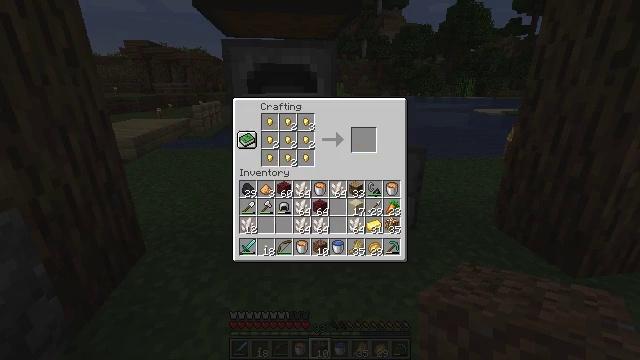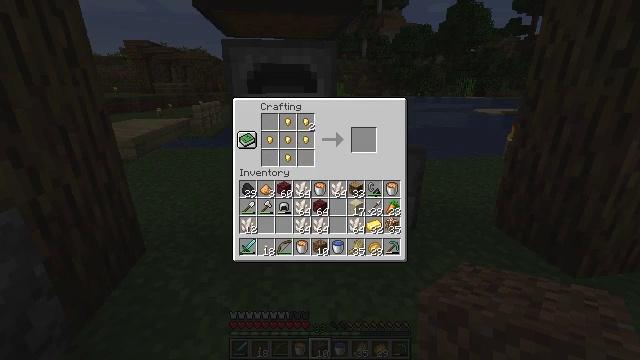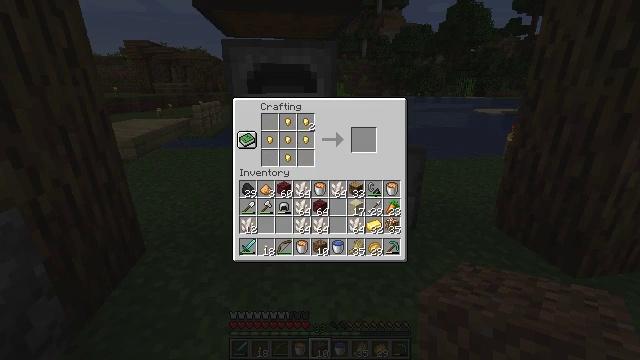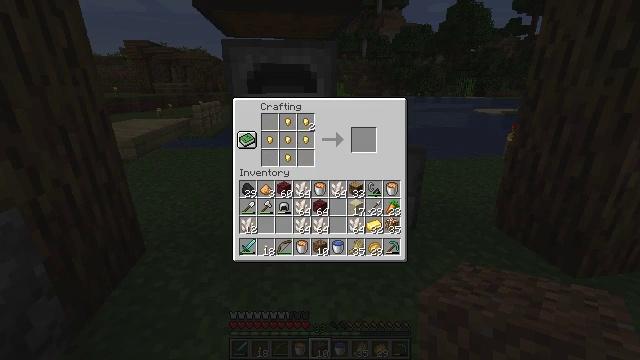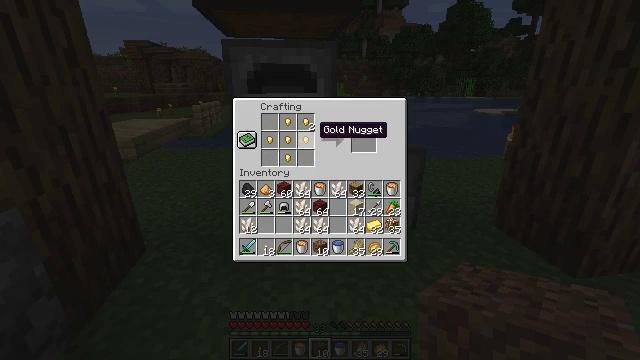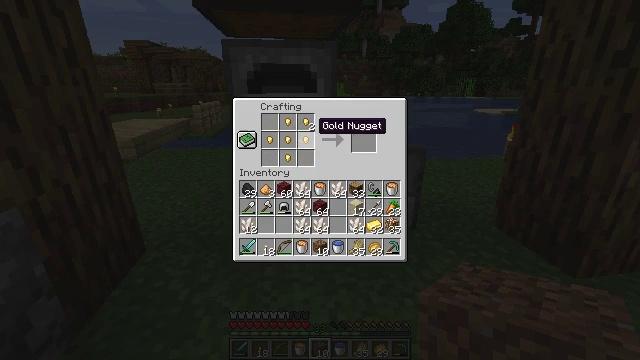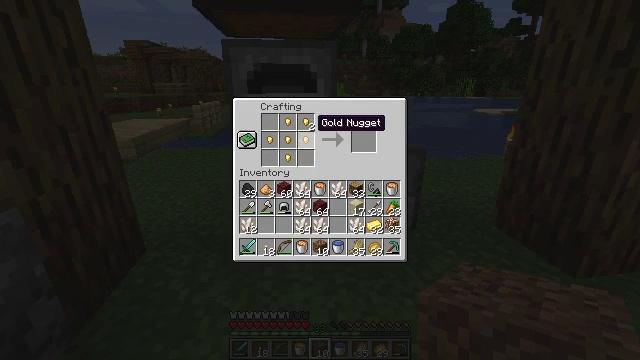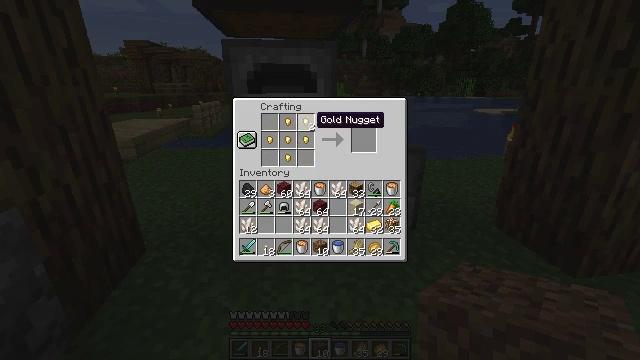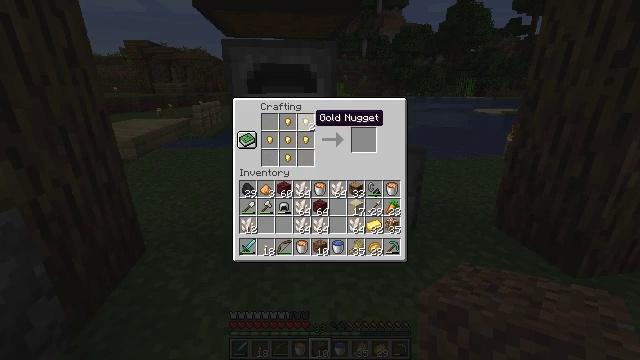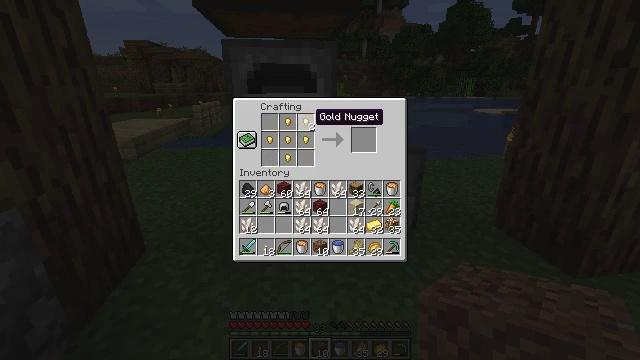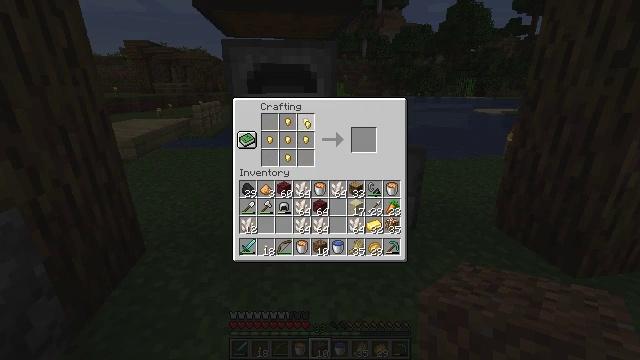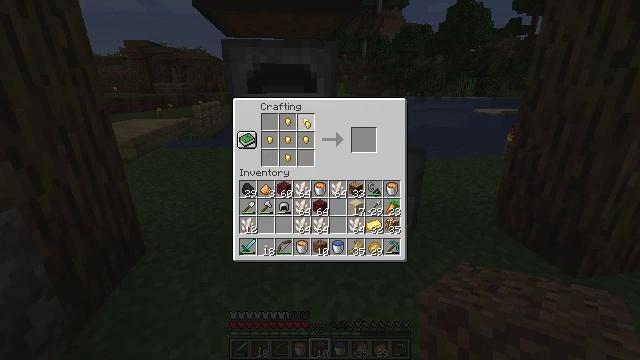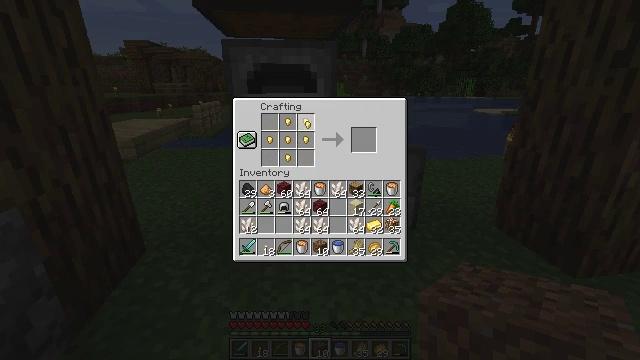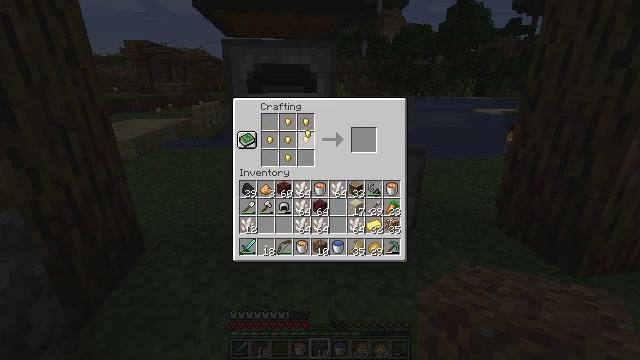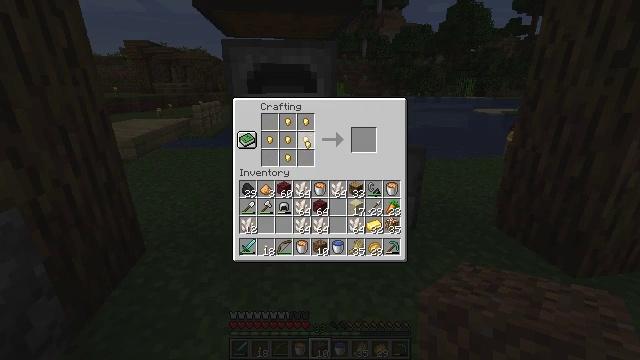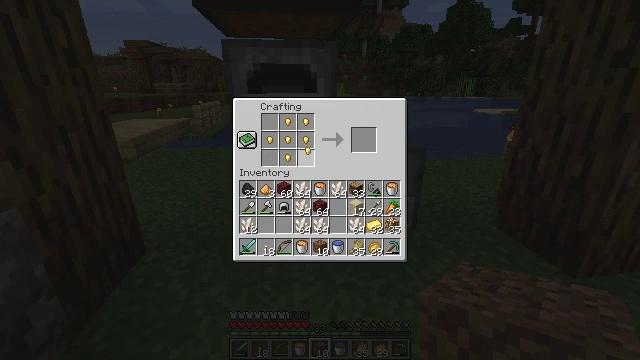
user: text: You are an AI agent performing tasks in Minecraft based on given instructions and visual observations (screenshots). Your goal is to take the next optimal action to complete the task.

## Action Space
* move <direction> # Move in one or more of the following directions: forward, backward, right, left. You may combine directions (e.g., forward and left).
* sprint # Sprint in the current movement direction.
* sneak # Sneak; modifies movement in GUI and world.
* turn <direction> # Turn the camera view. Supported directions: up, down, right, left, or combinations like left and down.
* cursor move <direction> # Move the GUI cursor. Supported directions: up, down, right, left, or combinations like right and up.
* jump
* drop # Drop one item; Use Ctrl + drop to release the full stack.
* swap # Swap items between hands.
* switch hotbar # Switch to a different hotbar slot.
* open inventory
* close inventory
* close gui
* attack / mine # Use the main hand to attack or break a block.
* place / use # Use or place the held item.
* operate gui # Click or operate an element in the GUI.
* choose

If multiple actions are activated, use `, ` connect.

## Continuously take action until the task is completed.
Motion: motion action
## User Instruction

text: Open the crafting table to create a quartz block from nether quartz.
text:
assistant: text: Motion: sneak, cursor move left, open gui
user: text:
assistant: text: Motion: sneak, cursor move left
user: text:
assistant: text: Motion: sneak, cursor move left
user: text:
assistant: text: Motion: sneak
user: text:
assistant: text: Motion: sneak
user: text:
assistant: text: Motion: no_op
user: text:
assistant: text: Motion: no_op
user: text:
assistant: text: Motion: no_op
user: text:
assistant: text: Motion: no_op
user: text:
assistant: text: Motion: choose
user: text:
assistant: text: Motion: choose
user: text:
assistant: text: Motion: choose
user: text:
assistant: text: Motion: cursor move down
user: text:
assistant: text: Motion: cursor move down
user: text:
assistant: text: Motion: no_op
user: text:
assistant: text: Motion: no_op
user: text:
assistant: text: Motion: no_op
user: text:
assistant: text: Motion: no_op
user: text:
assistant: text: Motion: no_op
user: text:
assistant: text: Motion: no_op
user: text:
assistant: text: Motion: no_op
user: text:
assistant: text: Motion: operate gui
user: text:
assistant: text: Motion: operate gui
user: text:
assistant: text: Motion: operate gui
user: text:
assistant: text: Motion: no_op
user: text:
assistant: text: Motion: no_op
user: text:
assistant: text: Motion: no_op
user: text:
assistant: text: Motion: no_op
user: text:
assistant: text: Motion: no_op
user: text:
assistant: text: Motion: no_op